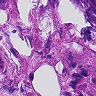
Metastatic tissue present: yes